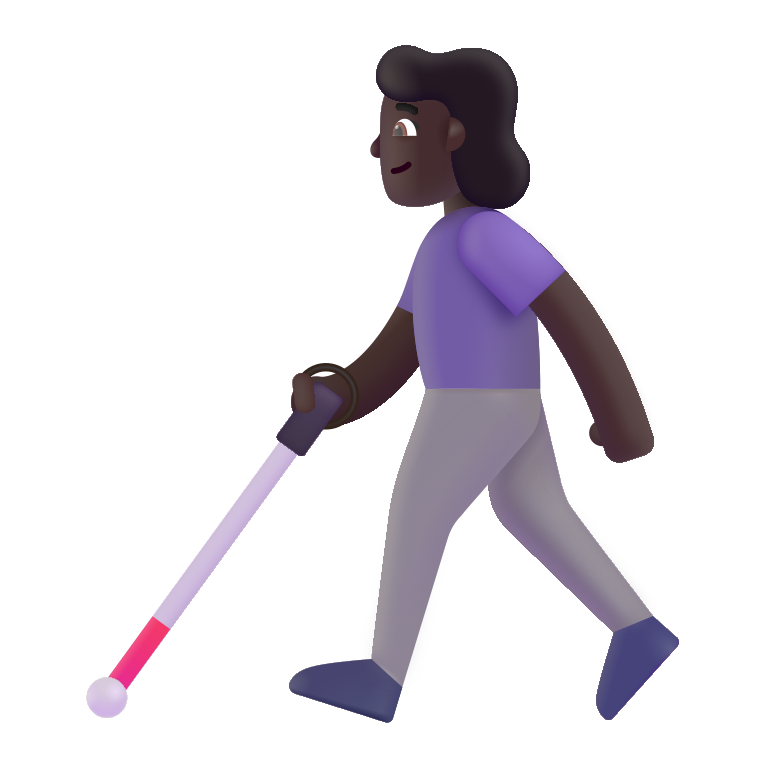
woman with white cane color dark